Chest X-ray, PA view. Patient: 44 years old, sex M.
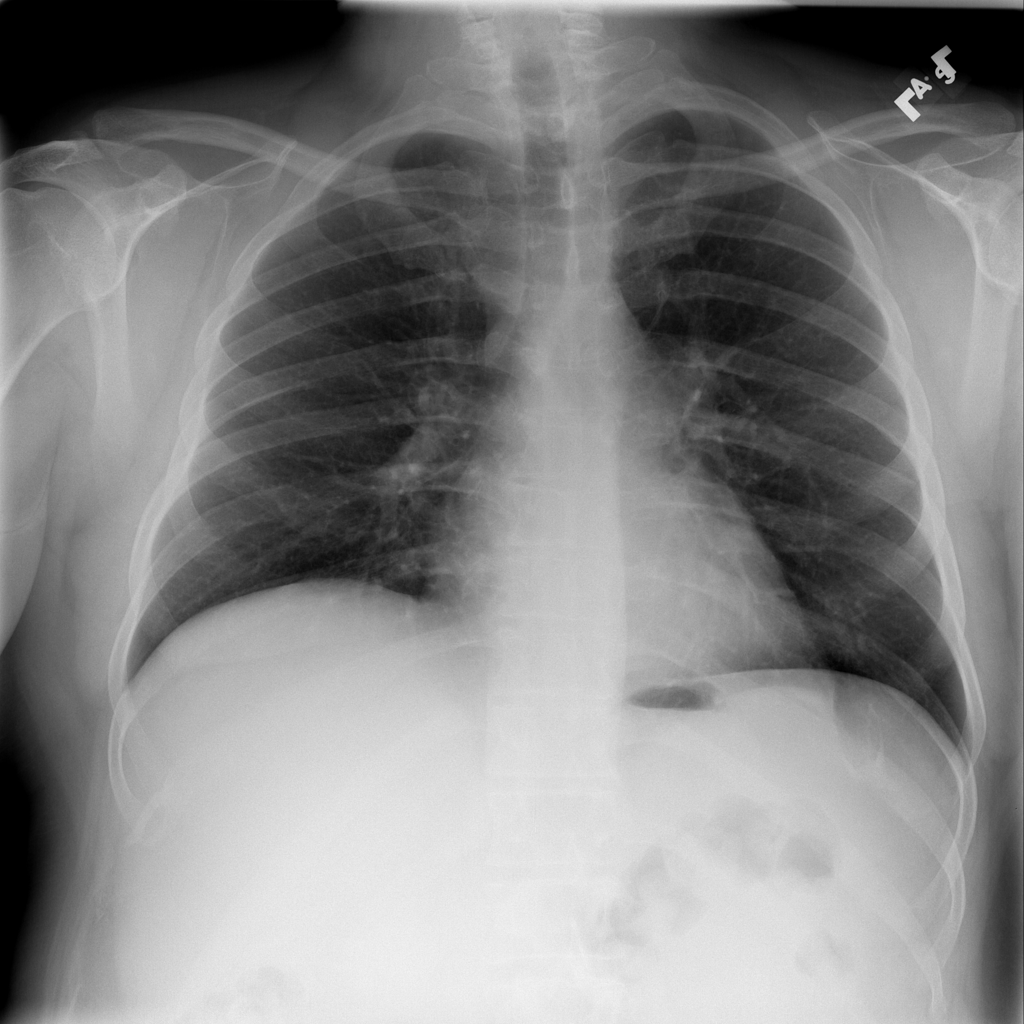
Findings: No Finding